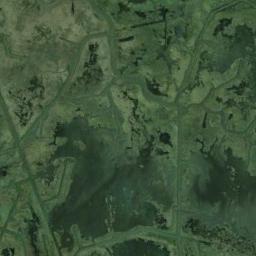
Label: wetland